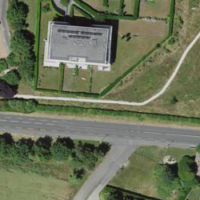
EUNIS habitat code: 55
Species observed at this site:
Cichorium intybus
Cirsium arvense